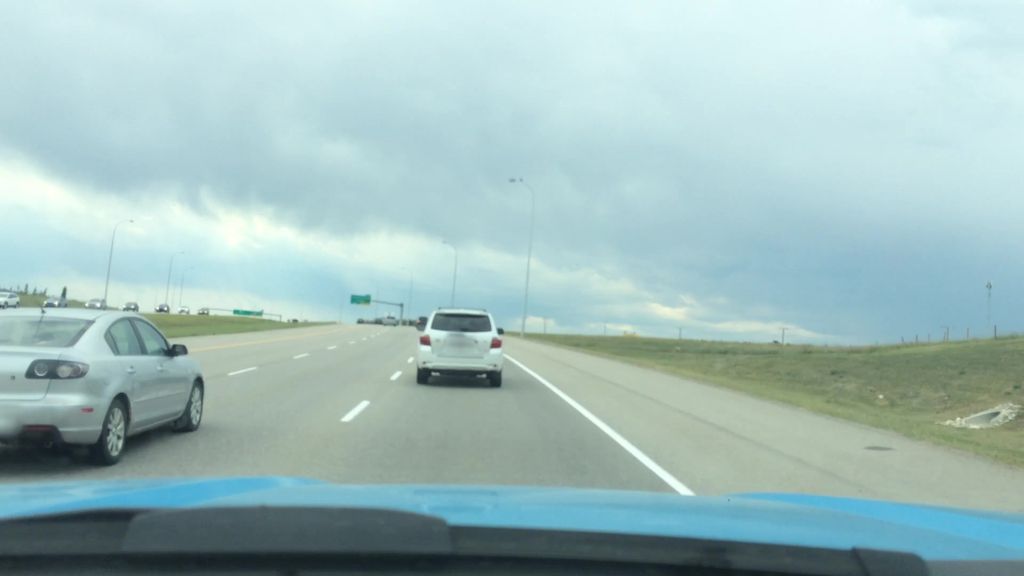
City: calgary